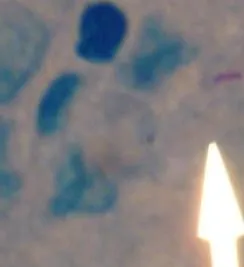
Biopsy of synovial tissue revealed rare slightly curved acid fast bacilli (Ziehl-Neelsen stain; original magnification x1000).
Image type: pathology (acid_fast)